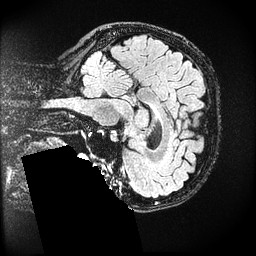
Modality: FLAIR
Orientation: sagittal
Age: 51
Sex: female
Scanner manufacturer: ge
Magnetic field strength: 3 T
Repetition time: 4.802 s
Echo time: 0.1171 s